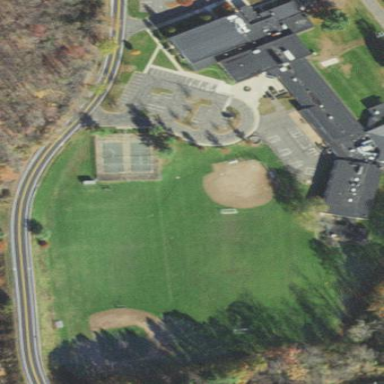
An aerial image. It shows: School.